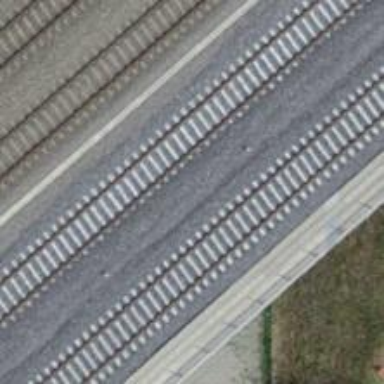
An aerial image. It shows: Bridge with electrified rail tracks and contact line.